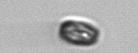
Label: Thalassiosira